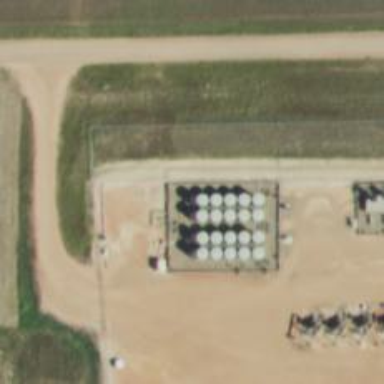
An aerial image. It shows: Storage tank that is man-made.